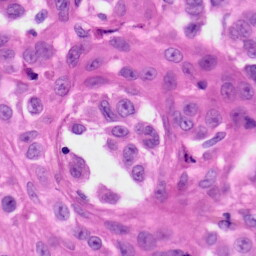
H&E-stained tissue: Skin